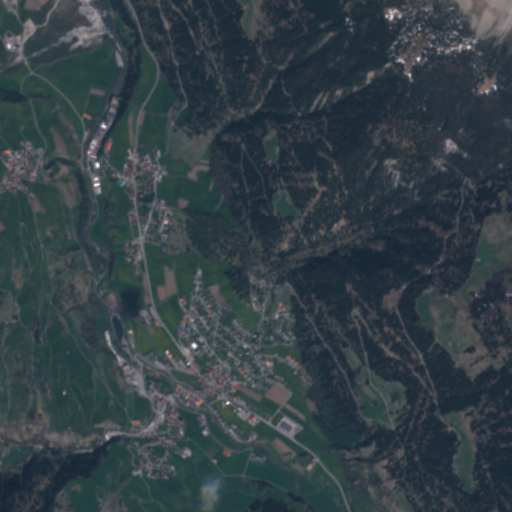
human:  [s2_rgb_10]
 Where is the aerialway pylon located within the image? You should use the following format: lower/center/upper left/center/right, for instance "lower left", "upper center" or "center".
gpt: The aerialway pylon is located in the lower left of the image.
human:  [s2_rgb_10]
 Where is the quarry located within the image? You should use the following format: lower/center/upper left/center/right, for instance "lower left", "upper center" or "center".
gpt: The quarry is located in the upper left of the image.
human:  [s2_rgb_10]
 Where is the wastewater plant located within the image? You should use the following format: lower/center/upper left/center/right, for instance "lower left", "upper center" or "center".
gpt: The wastewater plant is located in the upper left of the image.
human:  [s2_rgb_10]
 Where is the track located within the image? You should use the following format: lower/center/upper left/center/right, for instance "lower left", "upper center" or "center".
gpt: There is no track in the image.